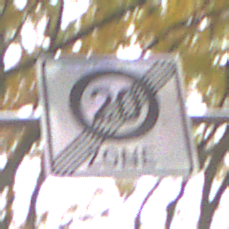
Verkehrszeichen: EndeZone20
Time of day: Midday
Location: Outdoor (Nature)
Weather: Overcast
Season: NotSpecified
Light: Natural